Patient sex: M
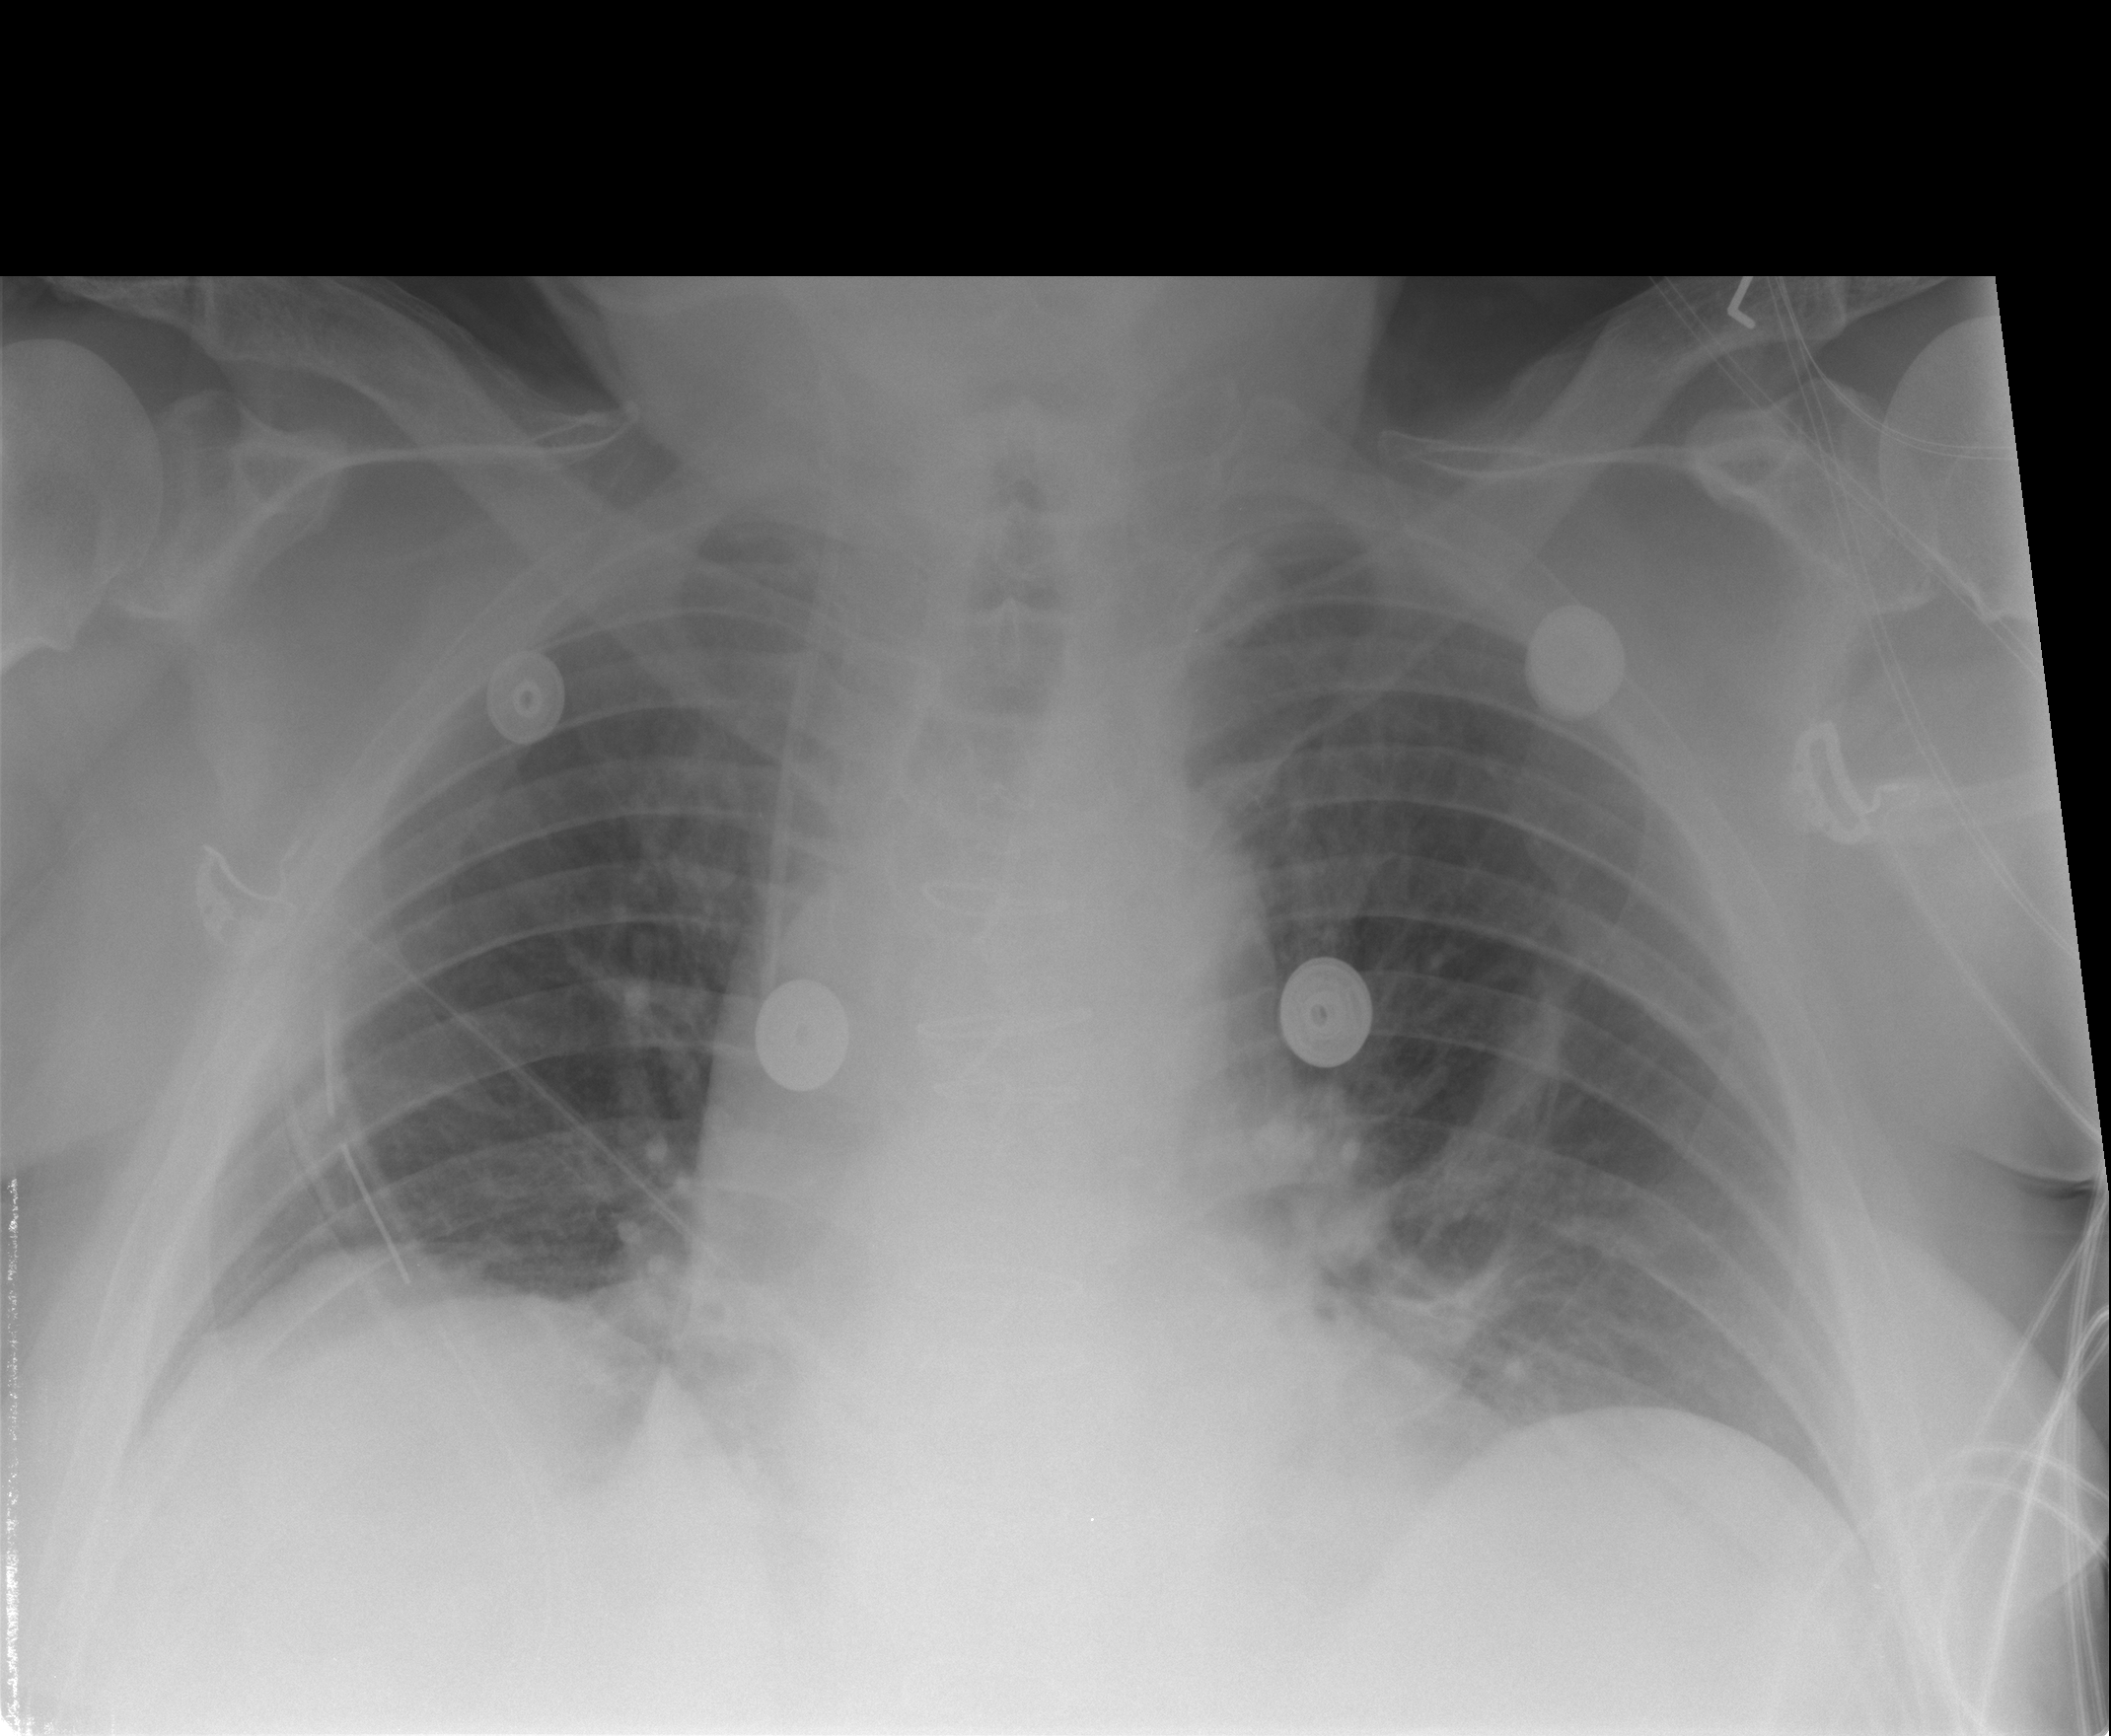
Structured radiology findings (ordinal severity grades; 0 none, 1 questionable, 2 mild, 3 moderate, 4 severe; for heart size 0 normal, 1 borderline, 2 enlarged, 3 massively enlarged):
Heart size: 0
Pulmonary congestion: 2
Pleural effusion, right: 0
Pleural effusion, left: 0
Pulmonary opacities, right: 0
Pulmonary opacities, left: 0
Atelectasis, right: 0
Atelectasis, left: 2